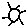
Label: sun